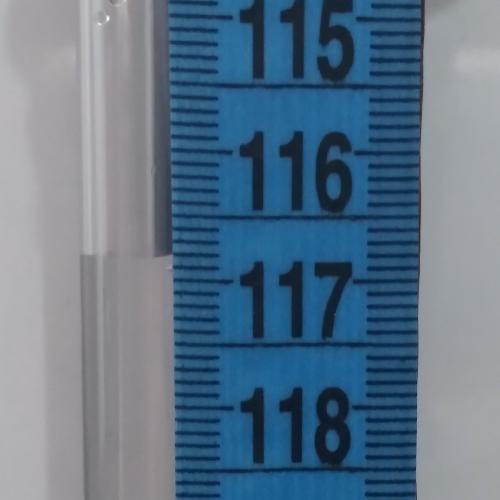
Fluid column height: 116.8 cm